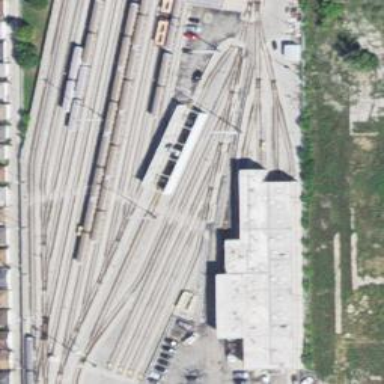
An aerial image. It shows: Electrified rail passing through service yard.